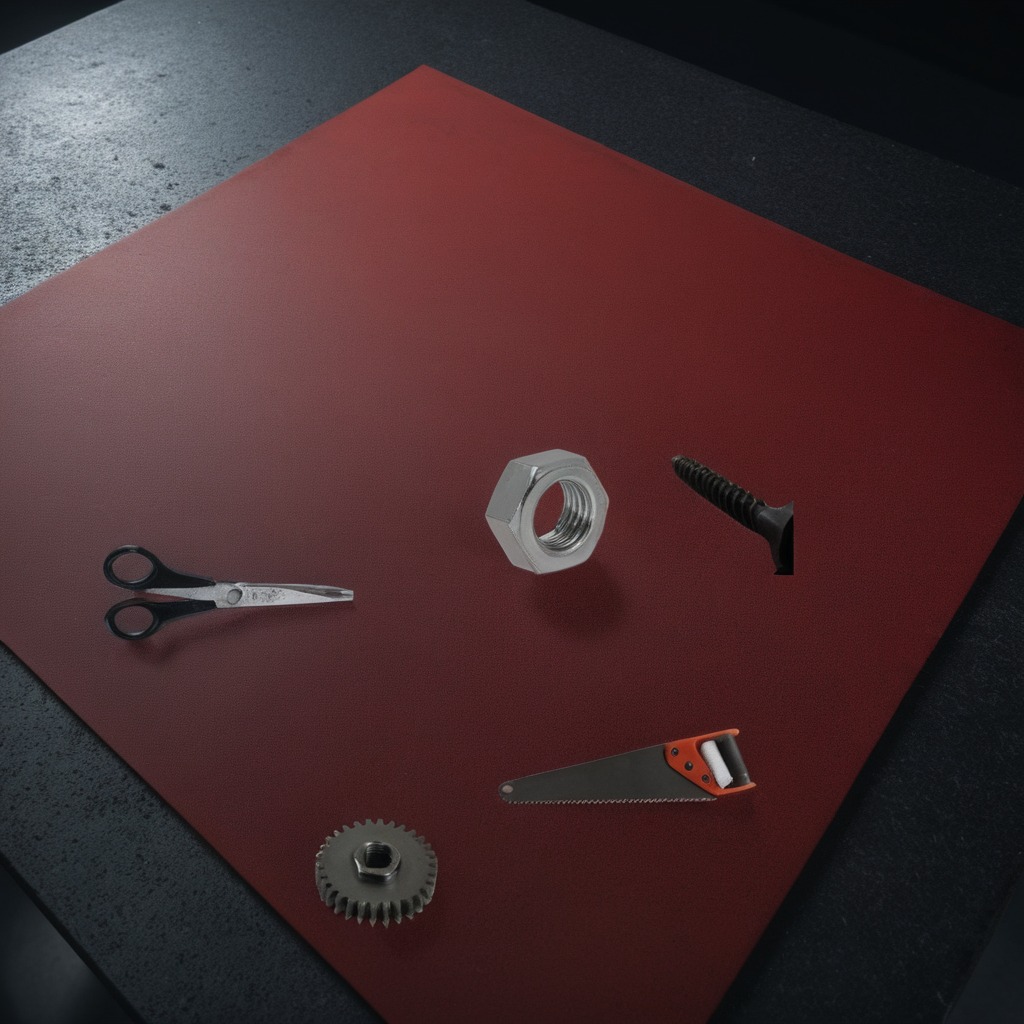
A gear with teeth, a machine screw, a saw, a nut, and a pair of scissors are lying on a clean granite tabletop covered with a red rubber mat inside a workshop at night dim ambient light soft shadows worn but beneath the mat